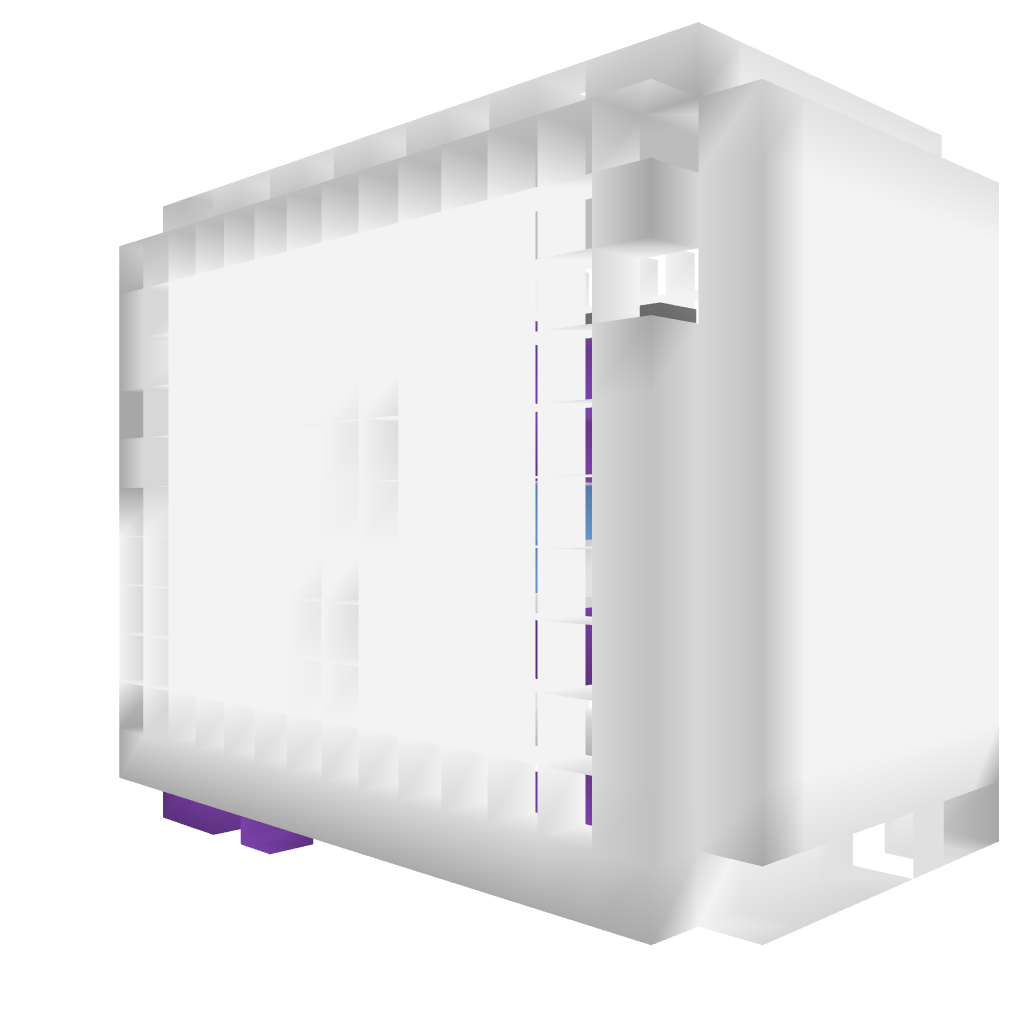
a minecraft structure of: Easy 7-Segment Counter by Chunkie bad low quality